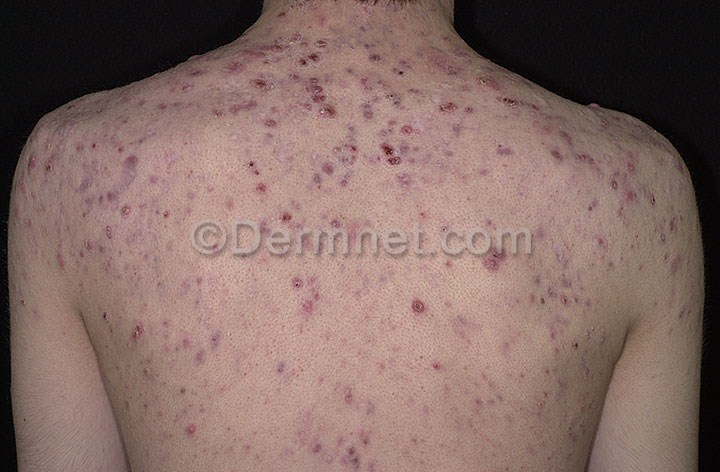
Disease: Acne and Rosacea Photos